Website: lowes
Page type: store-pickup
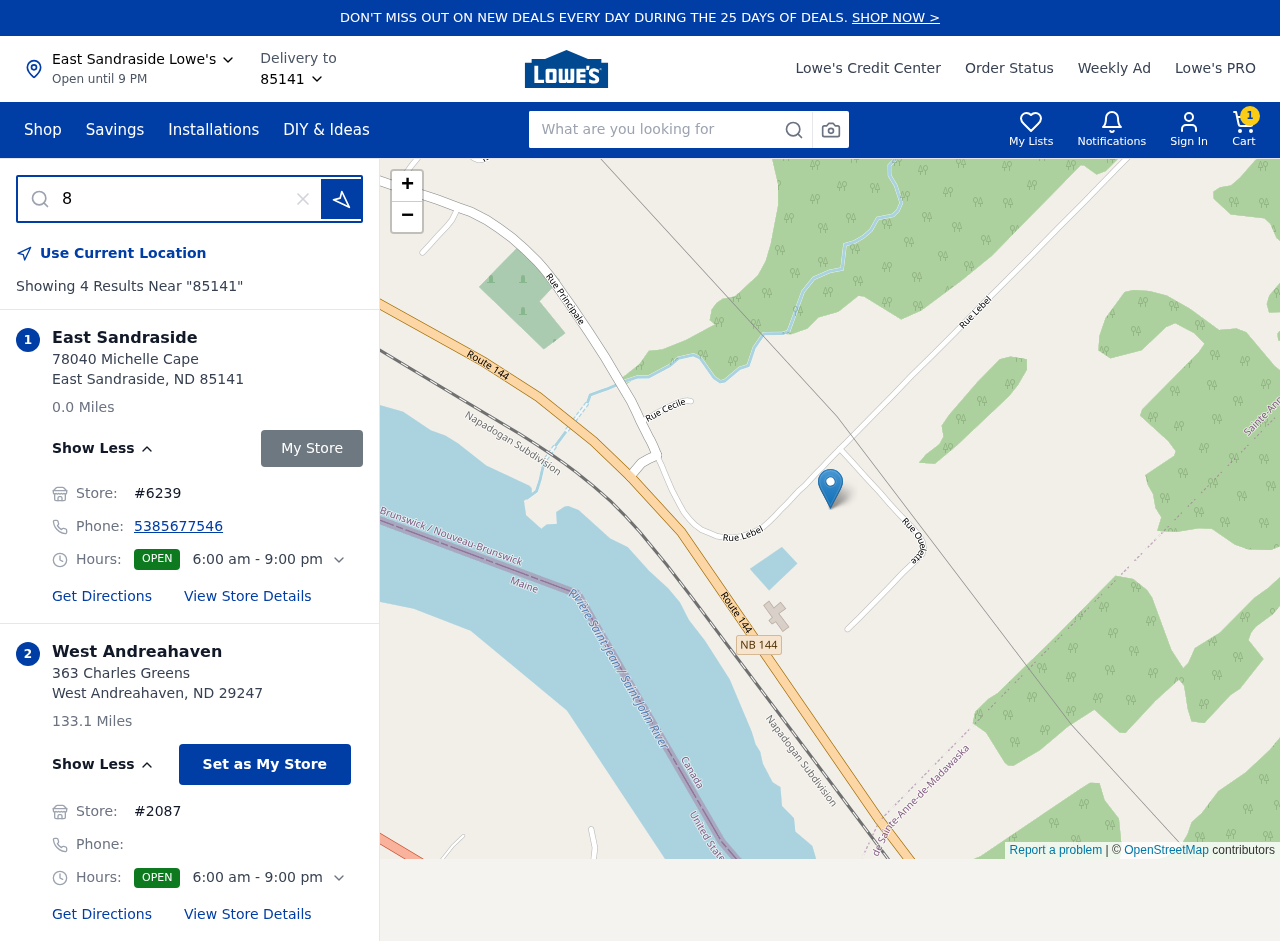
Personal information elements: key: PII_CITY
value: East Sandraside
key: PII_CITY2
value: West Andreahaven
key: PII_LOCATION1_STREET
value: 78040 Michelle Cape
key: PII_LOCATION2_POSTCODE
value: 29247
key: PII_LOCATION2_STREET
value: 363 Charles Greens
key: PII_PHONE
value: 5385677546
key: PII_POSTCODE
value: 85141
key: PII_STATE_ABBR
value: ND
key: PII_POSTCODE3
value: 85141
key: PII_POSTCODE_FULL
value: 85141
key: PII_POSTCODE_NUMERIC
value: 85141
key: PII_STATE_ABBR2
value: ND
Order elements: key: ORDER_NUM_ITEMS
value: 1
Search elements: key: HEADER_SEARCH
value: What are you looking for
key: SEARCH_STORE_LOCATION
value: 85141